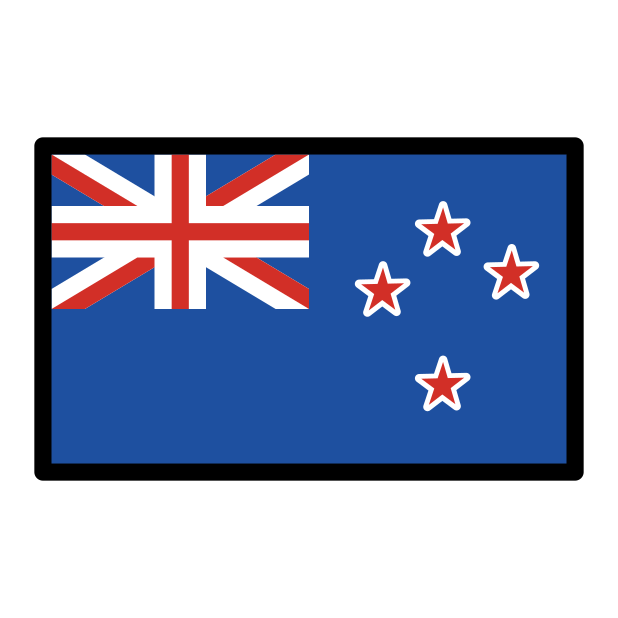
flag: New Zealand